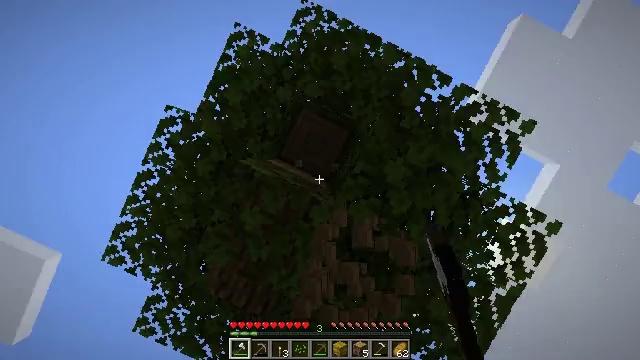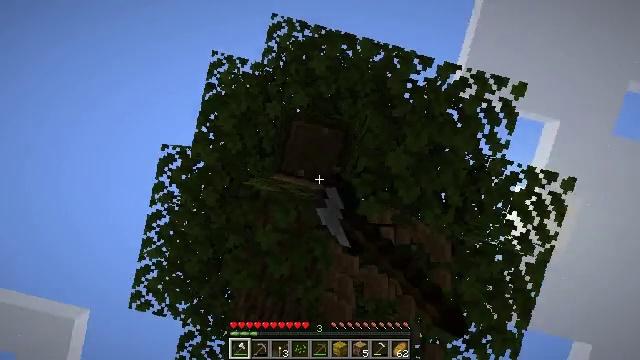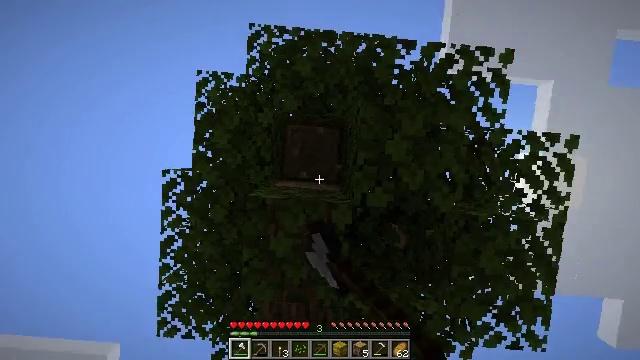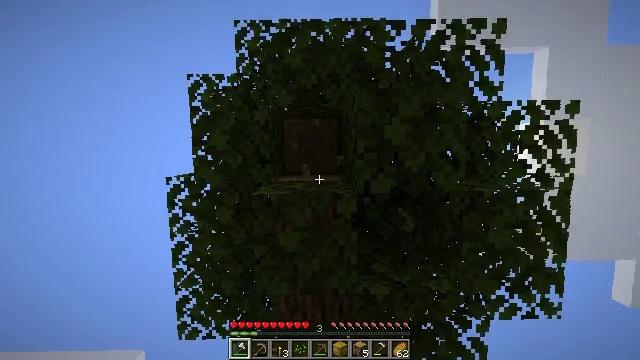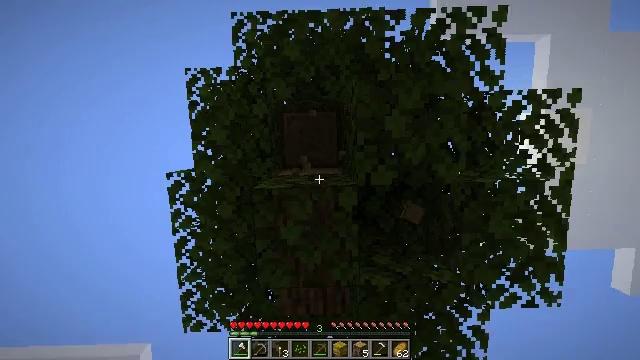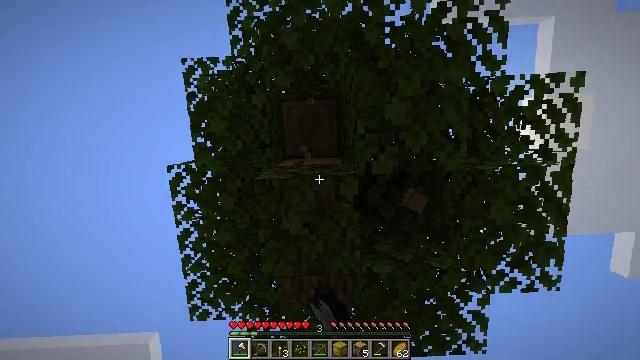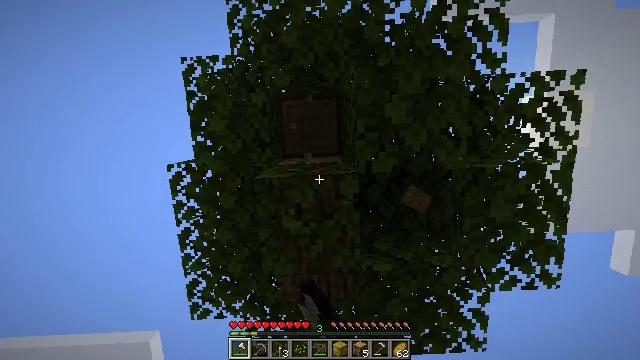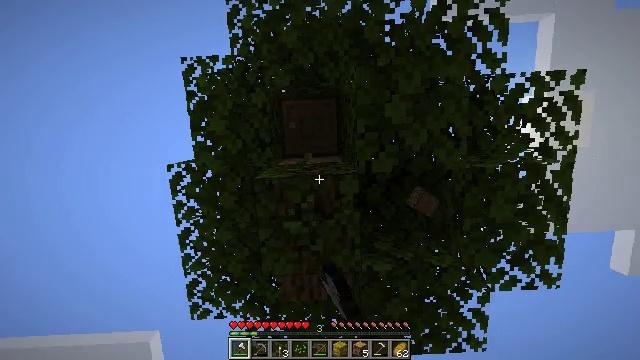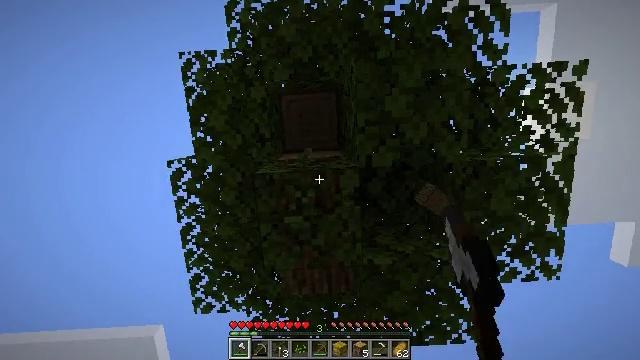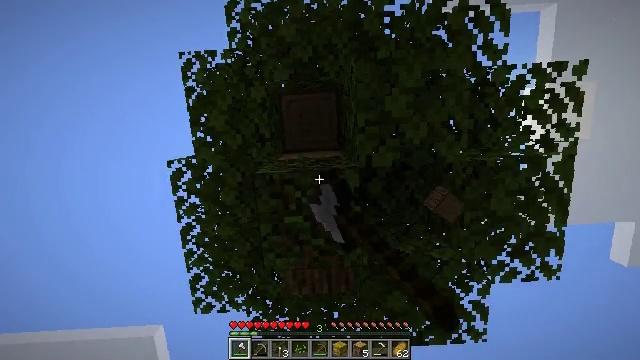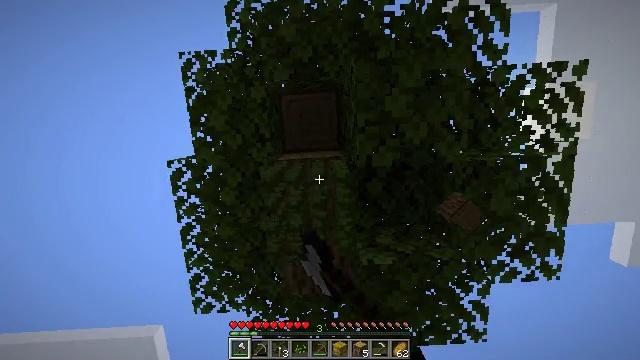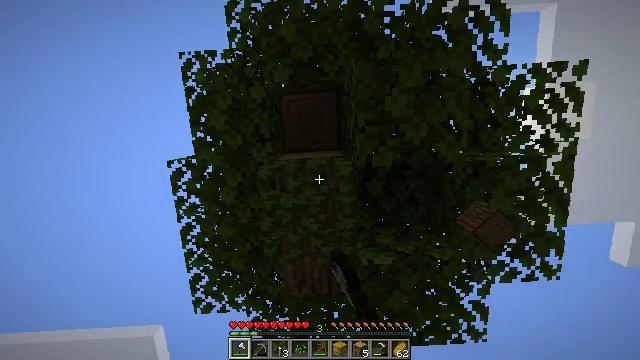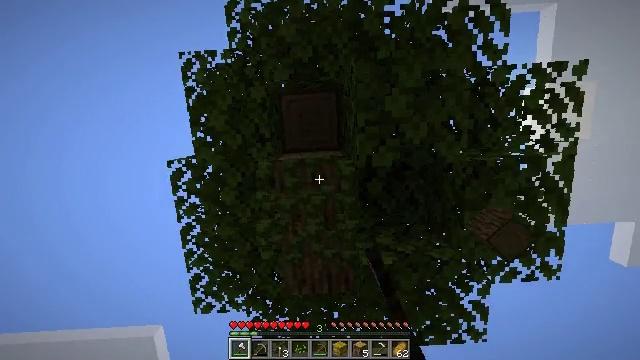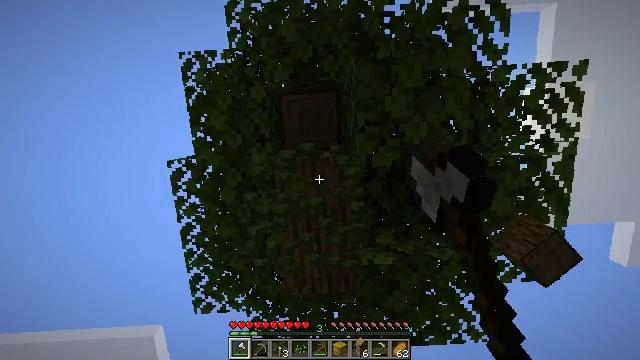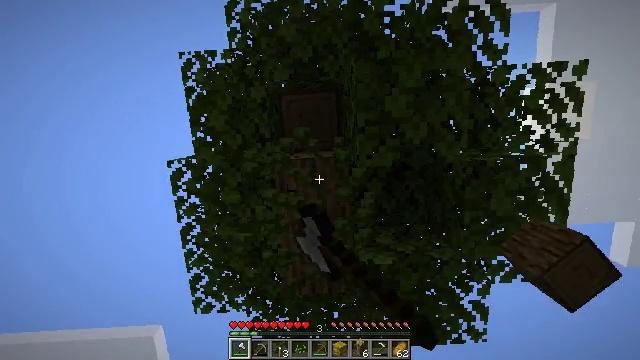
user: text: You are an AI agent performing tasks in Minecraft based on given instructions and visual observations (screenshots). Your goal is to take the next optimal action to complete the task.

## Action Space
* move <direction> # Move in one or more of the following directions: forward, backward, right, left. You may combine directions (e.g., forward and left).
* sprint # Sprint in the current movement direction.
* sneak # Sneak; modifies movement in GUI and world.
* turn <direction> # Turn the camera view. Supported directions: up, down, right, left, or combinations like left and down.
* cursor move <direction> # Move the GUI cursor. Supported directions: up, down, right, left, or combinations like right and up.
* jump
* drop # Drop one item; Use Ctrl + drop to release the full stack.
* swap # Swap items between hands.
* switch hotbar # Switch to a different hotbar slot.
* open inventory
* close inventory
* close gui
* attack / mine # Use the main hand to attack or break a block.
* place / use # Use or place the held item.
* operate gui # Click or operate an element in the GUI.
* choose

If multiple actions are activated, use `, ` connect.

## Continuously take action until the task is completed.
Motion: motion action
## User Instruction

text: Trim the tree by mining oak leaves.
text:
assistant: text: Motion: turn left and up, attack / mine
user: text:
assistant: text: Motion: turn left, attack / mine
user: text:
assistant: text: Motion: turn left and down, attack / mine
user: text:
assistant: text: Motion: turn down, attack / mine
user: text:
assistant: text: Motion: turn left and down, attack / mine
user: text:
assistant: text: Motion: attack / mine
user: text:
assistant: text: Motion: attack / mine
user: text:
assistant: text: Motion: turn down, attack / mine
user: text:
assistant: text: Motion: attack / mine
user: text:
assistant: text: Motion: attack / mine
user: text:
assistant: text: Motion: attack / mine
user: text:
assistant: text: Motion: attack / mine
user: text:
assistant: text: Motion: attack / mine
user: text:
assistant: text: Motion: attack / mine
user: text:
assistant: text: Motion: attack / mine